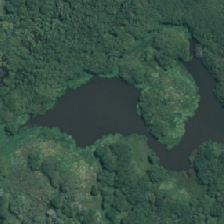
Land cover: lake_pond